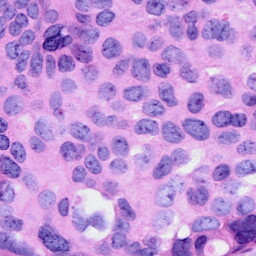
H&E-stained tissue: Breast